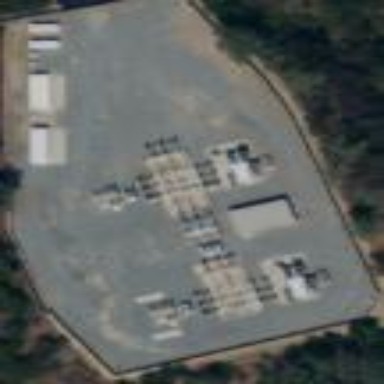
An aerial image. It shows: Distribution-level power substation.